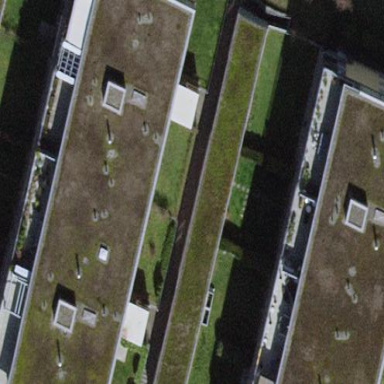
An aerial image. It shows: Flat-roofed building.